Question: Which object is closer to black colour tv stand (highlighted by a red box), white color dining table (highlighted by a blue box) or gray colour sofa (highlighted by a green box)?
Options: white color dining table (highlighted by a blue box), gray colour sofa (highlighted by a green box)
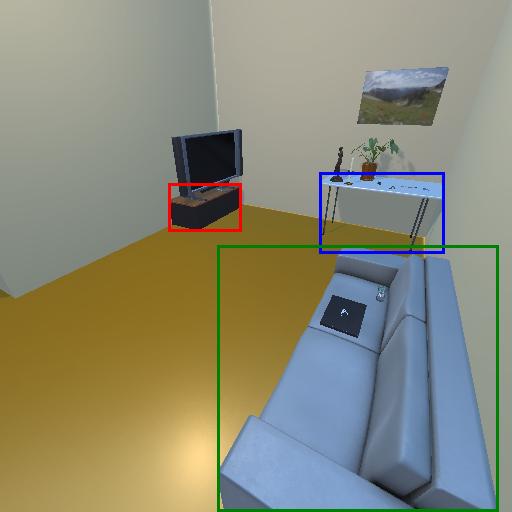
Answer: white color dining table (highlighted by a blue box)